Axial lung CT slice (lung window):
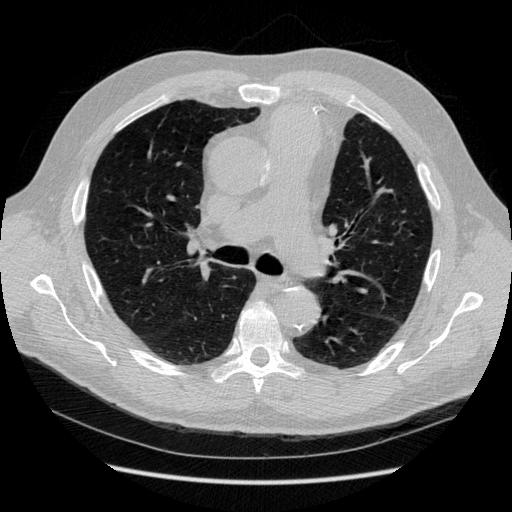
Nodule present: no